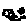
Label: moon